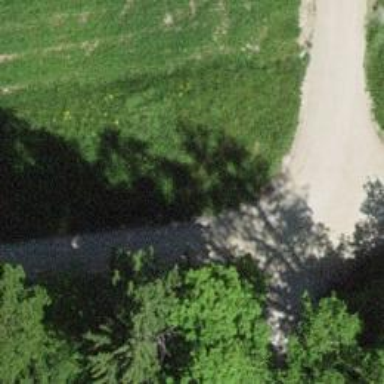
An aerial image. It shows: Track with grade 2 gravel surface.